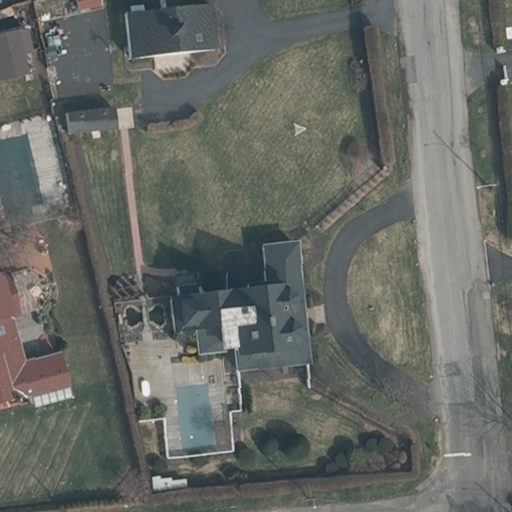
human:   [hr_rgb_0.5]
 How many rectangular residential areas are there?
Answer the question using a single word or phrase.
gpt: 1

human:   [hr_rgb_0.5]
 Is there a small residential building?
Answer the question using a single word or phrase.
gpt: yes

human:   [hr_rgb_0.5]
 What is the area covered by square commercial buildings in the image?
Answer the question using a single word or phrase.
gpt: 0m2

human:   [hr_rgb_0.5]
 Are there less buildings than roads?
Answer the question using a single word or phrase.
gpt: no

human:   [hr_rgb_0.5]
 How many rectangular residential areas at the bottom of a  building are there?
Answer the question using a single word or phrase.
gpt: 1

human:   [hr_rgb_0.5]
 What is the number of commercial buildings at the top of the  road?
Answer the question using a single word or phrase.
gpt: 0

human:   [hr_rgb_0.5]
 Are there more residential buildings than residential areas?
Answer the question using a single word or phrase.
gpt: yes

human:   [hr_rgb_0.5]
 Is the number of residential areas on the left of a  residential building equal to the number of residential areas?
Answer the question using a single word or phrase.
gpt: yes

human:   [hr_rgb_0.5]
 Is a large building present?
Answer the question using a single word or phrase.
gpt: no

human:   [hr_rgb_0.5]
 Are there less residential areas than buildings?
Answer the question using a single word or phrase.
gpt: yes

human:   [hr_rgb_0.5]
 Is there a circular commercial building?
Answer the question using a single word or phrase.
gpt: no

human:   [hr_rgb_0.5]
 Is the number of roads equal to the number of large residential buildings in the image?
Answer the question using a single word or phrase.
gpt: no

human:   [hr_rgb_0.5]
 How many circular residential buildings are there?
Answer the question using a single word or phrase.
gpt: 0

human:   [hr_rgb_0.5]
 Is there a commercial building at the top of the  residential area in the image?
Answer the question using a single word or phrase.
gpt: no

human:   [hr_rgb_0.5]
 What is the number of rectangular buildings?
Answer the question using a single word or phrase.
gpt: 0

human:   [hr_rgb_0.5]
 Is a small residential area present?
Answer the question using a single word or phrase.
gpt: no

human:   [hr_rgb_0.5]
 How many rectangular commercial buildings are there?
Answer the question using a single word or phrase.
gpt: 0

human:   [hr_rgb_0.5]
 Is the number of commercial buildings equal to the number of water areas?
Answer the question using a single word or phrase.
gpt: yes

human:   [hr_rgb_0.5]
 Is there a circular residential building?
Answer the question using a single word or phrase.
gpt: no

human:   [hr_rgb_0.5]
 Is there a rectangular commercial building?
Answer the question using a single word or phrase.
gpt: no

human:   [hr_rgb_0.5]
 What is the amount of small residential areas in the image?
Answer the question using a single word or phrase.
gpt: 0

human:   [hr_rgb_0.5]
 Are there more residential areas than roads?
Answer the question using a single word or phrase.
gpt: no

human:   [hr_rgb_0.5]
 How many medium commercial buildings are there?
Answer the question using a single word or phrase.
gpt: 0

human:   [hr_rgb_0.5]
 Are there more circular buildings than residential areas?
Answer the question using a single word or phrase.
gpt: no

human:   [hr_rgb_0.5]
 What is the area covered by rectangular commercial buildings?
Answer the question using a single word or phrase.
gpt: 0m2

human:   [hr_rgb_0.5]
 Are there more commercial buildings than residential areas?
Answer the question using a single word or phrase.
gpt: no

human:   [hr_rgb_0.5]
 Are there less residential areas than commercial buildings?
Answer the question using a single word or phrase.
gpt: no

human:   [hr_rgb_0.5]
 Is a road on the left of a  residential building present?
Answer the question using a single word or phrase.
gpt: no

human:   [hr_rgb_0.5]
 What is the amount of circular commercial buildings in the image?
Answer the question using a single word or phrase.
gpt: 0

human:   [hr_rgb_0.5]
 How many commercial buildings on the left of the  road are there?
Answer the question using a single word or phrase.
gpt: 0

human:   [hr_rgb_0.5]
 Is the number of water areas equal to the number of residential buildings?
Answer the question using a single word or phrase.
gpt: no

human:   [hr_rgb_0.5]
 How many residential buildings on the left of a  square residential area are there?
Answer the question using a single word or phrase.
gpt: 0

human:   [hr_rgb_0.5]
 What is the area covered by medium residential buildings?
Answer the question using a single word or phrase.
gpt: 661m2

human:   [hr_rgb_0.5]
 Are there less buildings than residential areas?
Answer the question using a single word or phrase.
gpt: no

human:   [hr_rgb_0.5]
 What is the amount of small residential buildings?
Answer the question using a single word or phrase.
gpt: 1

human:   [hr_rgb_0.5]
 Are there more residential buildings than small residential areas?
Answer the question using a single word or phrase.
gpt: yes